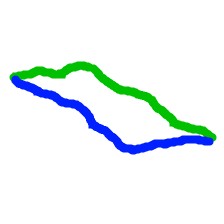
Shape: parallelogram